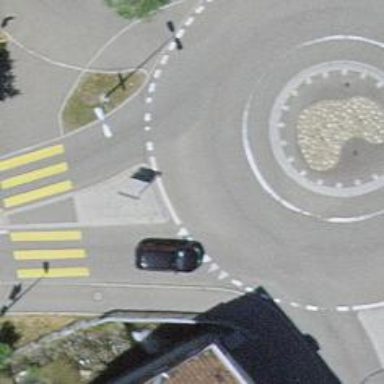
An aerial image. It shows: Road with "give way" sign.